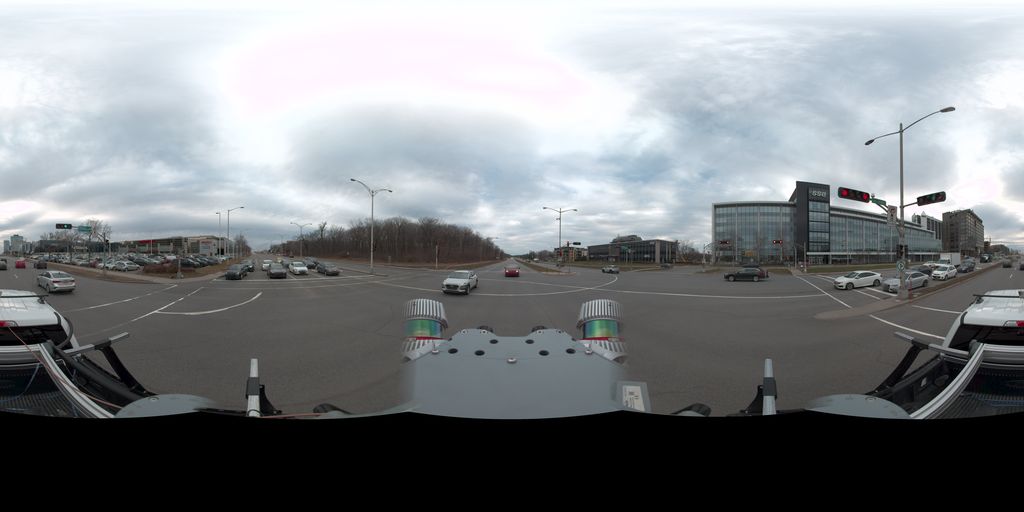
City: quebec_city